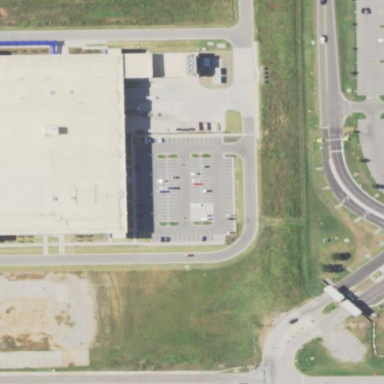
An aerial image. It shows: Parking area with asphalt surface.